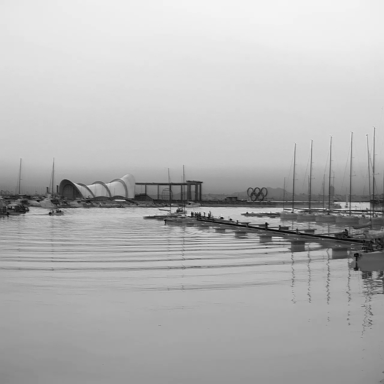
There are ten objects shown in the infrared image, including a canoe, and nine sailboats.